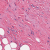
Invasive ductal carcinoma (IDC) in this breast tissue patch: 0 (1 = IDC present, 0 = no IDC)